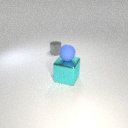
large cyan metal cube in front of small gray metal cylinder